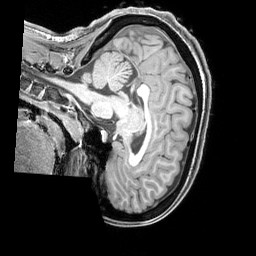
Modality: T1w
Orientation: sagittal
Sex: female
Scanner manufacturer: siemens
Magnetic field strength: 3 T
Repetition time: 2.3 s
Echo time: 0.00226 s